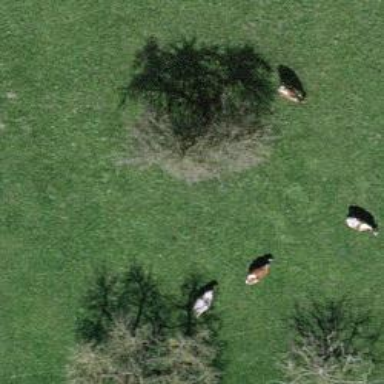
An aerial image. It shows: Agricultural area with deciduous broadleaved trees.